Interaction volume radius: 5 \u00c5
Interaction volume height: 35 \u00c5
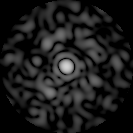
Disorder parameter: 0.8443